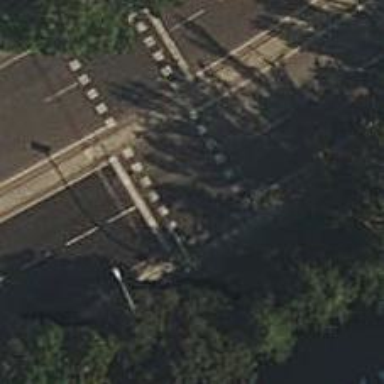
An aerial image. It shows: Traffic signals at road crossing.